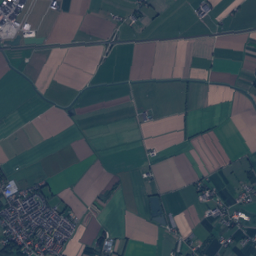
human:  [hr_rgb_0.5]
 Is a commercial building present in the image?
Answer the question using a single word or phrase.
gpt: yes

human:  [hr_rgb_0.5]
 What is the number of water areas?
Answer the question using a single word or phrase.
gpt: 19

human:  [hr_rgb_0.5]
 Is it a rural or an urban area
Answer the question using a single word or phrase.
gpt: urban

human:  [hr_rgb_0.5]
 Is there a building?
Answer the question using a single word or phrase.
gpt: yes

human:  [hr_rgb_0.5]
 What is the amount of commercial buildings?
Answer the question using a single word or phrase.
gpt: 22

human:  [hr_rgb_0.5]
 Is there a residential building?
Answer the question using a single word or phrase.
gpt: yes

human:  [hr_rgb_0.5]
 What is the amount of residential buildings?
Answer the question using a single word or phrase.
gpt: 1268

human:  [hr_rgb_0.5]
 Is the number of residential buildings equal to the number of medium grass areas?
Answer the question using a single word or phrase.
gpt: no

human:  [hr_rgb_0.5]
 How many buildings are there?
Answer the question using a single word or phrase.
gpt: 1314

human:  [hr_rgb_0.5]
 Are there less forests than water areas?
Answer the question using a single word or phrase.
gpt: no

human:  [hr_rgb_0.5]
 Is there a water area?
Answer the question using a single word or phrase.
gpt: yes

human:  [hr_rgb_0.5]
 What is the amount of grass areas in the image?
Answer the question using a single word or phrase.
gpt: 125

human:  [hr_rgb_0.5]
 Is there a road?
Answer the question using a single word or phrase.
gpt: yes

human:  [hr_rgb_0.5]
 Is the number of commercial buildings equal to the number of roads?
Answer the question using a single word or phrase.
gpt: no

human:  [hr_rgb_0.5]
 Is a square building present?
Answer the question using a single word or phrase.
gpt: yes

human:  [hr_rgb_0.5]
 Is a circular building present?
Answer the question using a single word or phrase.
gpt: yes

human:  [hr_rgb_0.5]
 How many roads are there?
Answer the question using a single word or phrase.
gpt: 140

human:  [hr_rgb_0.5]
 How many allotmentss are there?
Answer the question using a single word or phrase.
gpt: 1

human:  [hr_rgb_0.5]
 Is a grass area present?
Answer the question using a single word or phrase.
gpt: yes

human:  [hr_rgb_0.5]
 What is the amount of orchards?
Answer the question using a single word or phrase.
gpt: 35

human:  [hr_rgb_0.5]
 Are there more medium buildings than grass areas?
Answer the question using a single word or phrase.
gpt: no

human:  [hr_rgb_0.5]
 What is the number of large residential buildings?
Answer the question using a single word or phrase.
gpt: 0

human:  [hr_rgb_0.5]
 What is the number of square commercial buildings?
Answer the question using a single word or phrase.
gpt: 0

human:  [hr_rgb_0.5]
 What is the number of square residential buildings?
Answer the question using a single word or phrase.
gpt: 2

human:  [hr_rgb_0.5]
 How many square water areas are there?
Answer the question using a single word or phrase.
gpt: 1

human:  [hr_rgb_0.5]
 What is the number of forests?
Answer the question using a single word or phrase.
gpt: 23

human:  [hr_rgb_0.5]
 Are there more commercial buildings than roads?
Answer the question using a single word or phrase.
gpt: no

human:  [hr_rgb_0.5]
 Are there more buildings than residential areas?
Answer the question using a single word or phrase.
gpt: yes

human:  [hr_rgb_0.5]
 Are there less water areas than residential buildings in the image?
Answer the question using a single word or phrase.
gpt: yes

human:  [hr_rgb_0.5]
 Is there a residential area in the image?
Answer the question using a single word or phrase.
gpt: yes

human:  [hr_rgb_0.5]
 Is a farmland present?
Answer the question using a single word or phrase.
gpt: yes

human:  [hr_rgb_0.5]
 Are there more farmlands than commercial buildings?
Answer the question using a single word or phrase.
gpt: yes

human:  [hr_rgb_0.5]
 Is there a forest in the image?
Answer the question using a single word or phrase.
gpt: yes

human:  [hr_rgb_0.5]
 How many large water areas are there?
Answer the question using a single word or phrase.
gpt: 8

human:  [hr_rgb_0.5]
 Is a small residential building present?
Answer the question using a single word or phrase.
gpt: yes

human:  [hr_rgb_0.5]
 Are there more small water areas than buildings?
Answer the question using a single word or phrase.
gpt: no

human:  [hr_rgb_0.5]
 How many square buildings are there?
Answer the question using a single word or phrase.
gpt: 2

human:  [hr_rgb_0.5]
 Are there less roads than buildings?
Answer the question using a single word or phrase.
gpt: yes

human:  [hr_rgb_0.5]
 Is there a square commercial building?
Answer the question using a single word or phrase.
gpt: no

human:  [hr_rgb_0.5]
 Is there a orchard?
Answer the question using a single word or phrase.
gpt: yes

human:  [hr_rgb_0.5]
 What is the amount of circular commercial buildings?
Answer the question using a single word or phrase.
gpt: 0

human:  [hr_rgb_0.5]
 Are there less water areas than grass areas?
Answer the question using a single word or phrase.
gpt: yes

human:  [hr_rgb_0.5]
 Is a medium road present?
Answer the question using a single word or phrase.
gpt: no

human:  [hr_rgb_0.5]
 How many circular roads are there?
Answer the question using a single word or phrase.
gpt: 0

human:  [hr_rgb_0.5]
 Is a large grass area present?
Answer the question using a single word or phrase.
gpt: yes

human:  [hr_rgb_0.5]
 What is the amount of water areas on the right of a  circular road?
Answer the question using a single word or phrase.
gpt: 0

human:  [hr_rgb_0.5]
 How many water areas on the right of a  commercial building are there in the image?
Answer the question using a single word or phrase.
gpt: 17

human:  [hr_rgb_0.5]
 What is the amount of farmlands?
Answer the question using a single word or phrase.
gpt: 41

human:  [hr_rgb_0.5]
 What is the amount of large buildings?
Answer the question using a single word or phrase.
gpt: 6

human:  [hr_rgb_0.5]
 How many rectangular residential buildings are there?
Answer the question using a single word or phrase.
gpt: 868

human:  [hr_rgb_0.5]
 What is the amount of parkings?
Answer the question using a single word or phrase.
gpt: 2

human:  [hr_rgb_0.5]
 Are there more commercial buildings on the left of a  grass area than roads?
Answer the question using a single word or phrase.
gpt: no

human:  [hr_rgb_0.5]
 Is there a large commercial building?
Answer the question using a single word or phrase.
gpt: yes

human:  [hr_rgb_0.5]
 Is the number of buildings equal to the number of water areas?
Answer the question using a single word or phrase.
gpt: no

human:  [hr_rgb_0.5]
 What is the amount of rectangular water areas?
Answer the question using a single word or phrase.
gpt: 9

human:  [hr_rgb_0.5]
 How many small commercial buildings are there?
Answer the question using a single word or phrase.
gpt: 14

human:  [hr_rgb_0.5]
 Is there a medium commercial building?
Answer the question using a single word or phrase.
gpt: yes

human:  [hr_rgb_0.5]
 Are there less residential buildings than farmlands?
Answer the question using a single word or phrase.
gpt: no

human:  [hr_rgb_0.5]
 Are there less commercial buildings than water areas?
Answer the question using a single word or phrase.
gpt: no

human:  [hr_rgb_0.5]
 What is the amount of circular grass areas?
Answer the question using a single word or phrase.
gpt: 0

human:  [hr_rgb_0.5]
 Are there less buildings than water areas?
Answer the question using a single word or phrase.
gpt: no

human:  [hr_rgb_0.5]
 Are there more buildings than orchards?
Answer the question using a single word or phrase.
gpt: yes

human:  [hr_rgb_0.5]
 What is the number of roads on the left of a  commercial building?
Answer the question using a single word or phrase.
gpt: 126

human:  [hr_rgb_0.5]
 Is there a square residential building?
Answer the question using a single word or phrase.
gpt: yes